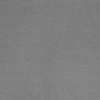
Label: dusty